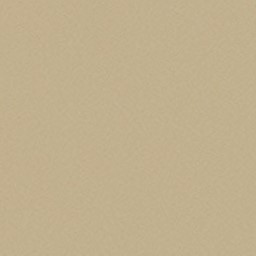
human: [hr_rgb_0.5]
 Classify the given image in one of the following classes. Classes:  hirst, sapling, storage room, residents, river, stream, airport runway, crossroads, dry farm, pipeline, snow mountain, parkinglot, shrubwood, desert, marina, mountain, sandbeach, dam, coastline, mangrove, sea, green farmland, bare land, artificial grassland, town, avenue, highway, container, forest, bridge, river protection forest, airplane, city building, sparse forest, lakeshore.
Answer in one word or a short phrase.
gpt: desert